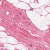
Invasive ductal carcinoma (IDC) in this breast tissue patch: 0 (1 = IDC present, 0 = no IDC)